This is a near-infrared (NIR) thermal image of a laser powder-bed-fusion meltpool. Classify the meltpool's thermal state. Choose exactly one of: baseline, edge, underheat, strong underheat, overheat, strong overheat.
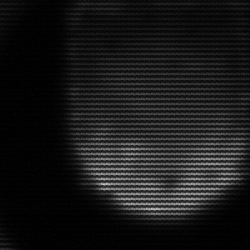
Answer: edge